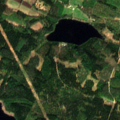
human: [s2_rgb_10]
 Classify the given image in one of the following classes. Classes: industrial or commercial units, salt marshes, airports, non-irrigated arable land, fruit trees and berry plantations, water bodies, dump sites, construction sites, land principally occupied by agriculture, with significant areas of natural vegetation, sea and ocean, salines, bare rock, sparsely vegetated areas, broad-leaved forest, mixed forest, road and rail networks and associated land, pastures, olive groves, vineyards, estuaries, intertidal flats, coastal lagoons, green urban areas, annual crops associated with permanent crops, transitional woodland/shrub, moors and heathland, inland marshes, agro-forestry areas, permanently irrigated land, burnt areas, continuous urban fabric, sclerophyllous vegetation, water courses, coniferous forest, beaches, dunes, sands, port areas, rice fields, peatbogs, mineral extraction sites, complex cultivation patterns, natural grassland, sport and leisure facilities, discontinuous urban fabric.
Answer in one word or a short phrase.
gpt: broad-leaved forest, coniferous forest, mixed forest, water bodies